Question: I am trying to add hibernate to my spring mvc project. my project file kept as following

and my config file is as following
'''
@Bean
public BasicDataSource dataSource(){
BasicDataSource basicDataSource = new BasicDataSource();
basicDataSource.addConnectionProperty("destroy-method", "close");
basicDataSource.setDriverClassName("com.mysql.jdbc.Driver");
basicDataSource.setUsername("root");
basicDataSource.setUrl("jdbc:mysql://localhost/student");
basicDataSource.setPassword("");
return basicDataSource;
}
@Bean
public AnnotationSessionFactoryBean sessionFactoryBean(){
AnnotationSessionFactoryBean asfb = new AnnotationSessionFactoryBean();
asfb.setDataSource(dataSource());
asfb.setConfigLocation(new ClassPathResource("hibernate.cfg.xml"));
asfb.setHibernateProperties(hibernateProperties());
return asfb;
}
public SessionFactory sessionFactory() {
return sessionFactoryBean().getObject();
}
private Properties hibernateProperties(){
Properties properties = new Properties();
properties.put("dialect", "org.hibernate.dialect.MySQLDialect");
return properties;
}
@Bean
public HibernateTransactionManager transactionManager(){
HibernateTransactionManager hibernateTransactionManager = new HibernateTransactionManager();
hibernateTransactionManager.setSessionFactory(sessionFactory());
return hibernateTransactionManager;
}
'''
when I run this code I get the following error.
'''
WARNING: Exception encountered during context initialization - cancelling refresh attempt
org.springframework.beans.factory.BeanCreationException: Error creating bean with name 'studentServiceImpl': Injection of autowired dependencies failed; nested exception is org.springframework.beans.factory.BeanCreationException: Could not autowire field: private org.hibernate.SessionFactory com.lynas.test.StudentServiceImpl.session; nested exception is org.springframework.beans.factory.BeanCreationException: Error creating bean with name 'sessionFactoryBean' defined in class path resource [com/lynas/test/AppConfig.class]: Invocation of init method failed; nested exception is org.hibernate.MappingException: An AnnotationConfiguration instance is required to use <mapping class="com.lynas.test.model.Student"/>
at org.springframework.beans.factory.annotation.AutowiredAnnotationBeanPostProcessor.postProcessPropertyValues(AutowiredAnnotationBeanPostProcessor.java:293)
at org.springframework.beans.factory.support.AbstractAutowireCapableBeanFactory.populateBean(AbstractAutowireCapableBeanFactory.java:1186)
at org.springframework.beans.factory.support.AbstractAutowireCapableBeanFactory.doCreateBean(AbstractAutowireCapableBeanFactory.java:537)
at org.springframework.beans.factory.support.AbstractAutowireCapableBeanFactory.createBean(AbstractAutowireCapableBeanFactory.java:475)
at org.springframework.beans.factory.support.AbstractBeanFactory$1.getObject(AbstractBeanFactory.java:302)
at org.springframework.beans.factory.support.DefaultSingletonBeanRegistry.getSingleton(DefaultSingletonBeanRegistry.java:228)
at org.springframework.beans.factory.support.AbstractBeanFactory.doGetBean(AbstractBeanFactory.java:298)
at org.springframework.beans.factory.support.AbstractBeanFactory.getBean(AbstractBeanFactory.java:193)
at org.springframework.beans.factory.support.DefaultListableBeanFactory.preInstantiateSingletons(DefaultListableBeanFactory.java:706)
at org.springframework.context.support.AbstractApplicationContext.finishBeanFactoryInitialization(AbstractApplicationContext.java:762)
at org.springframework.context.support.AbstractApplicationContext.refresh(AbstractApplicationContext.java:482)
at org.springframework.web.context.ContextLoader.configureAndRefreshWebApplicationContext(ContextLoader.java:403)
at org.springframework.web.context.ContextLoader.initWebApplicationContext(ContextLoader.java:306)
at org.springframework.web.context.ContextLoaderListener.contextInitialized(ContextLoaderListener.java:106)
at org.apache.catalina.core.StandardContext.listenerStart(StandardContext.java:4973)
at org.apache.catalina.core.StandardContext.startInternal(StandardContext.java:5467)
at org.apache.catalina.util.LifecycleBase.start(LifecycleBase.java:150)
at org.apache.catalina.core.ContainerBase$StartChild.call(ContainerBase.java:1559)
at org.apache.catalina.core.ContainerBase$StartChild.call(ContainerBase.java:1549)
at java.util.concurrent.FutureTask.run(Unknown Source)
at java.util.concurrent.ThreadPoolExecutor.runWorker(Unknown Source)
at java.util.concurrent.ThreadPoolExecutor$Worker.run(Unknown Source)
at java.lang.Thread.run(Unknown Source)
Caused by: org.springframework.beans.factory.BeanCreationException: Could not autowire field: private org.hibernate.SessionFactory com.lynas.test.StudentServiceImpl.session; nested exception is org.springframework.beans.factory.BeanCreationException: Error creating bean with name 'sessionFactoryBean' defined in class path resource [com/lynas/test/AppConfig.class]: Invocation of init method failed; nested exception is org.hibernate.MappingException: An AnnotationConfiguration instance is required to use <mapping class="com.lynas.test.model.Student"/>
at org.springframework.beans.factory.annotation.AutowiredAnnotationBeanPostProcessor$AutowiredFieldElement.inject(AutowiredAnnotationBeanPostProcessor.java:509)
at org.springframework.beans.factory.annotation.InjectionMetadata.inject(InjectionMetadata.java:87)
at org.springframework.beans.factory.annotation.AutowiredAnnotationBeanPostProcessor.postProcessPropertyValues(AutowiredAnnotationBeanPostProcessor.java:290)
... 22 more
Caused by: org.springframework.beans.factory.BeanCreationException: Error creating bean with name 'sessionFactoryBean' defined in class path resource [com/lynas/test/AppConfig.class]: Invocation of init method failed; nested exception is org.hibernate.MappingException: An AnnotationConfiguration instance is required to use <mapping class="com.lynas.test.model.Student"/>
at org.springframework.beans.factory.support.AbstractAutowireCapableBeanFactory.initializeBean(AbstractAutowireCapableBeanFactory.java:1554)
at org.springframework.beans.factory.support.AbstractAutowireCapableBeanFactory.doCreateBean(AbstractAutowireCapableBeanFactory.java:539)
at org.springframework.beans.factory.support.AbstractAutowireCapableBeanFactory.createBean(AbstractAutowireCapableBeanFactory.java:475)
at org.springframework.beans.factory.support.AbstractBeanFactory$1.getObject(AbstractBeanFactory.java:302)
at org.springframework.beans.factory.support.DefaultSingletonBeanRegistry.getSingleton(DefaultSingletonBeanRegistry.java:228)
at org.springframework.beans.factory.support.AbstractBeanFactory.doGetBean(AbstractBeanFactory.java:298)
at org.springframework.beans.factory.support.AbstractBeanFactory.getBean(AbstractBeanFactory.java:193)
at org.springframework.beans.factory.support.DefaultListableBeanFactory.findAutowireCandidates(DefaultListableBeanFactory.java:1021)
at org.springframework.beans.factory.support.DefaultListableBeanFactory.doResolveDependency(DefaultListableBeanFactory.java:964)
at org.springframework.beans.factory.support.DefaultListableBeanFactory.resolveDependency(DefaultListableBeanFactory.java:862)
at org.springframework.beans.factory.annotation.AutowiredAnnotationBeanPostProcessor$AutowiredFieldElement.inject(AutowiredAnnotationBeanPostProcessor.java:481)
... 24 more
Caused by: org.hibernate.MappingException: An AnnotationConfiguration instance is required to use <mapping class="com.lynas.test.model.Student"/>
at org.hibernate.cfg.Configuration.parseMappingElement(Configuration.java:1597)
at org.hibernate.cfg.Configuration.parseSessionFactory(Configuration.java:1552)
at org.hibernate.cfg.Configuration.doConfigure(Configuration.java:1531)
at org.hibernate.cfg.Configuration.doConfigure(Configuration.java:1505)
at org.hibernate.cfg.Configuration.configure(Configuration.java:1440)
at org.springframework.orm.hibernate3.LocalSessionFactoryBean.buildSessionFactory(LocalSessionFactoryBean.java:588)
at org.springframework.orm.hibernate3.AbstractSessionFactoryBean.afterPropertiesSet(AbstractSessionFactoryBean.java:189)
at org.springframework.beans.factory.support.AbstractAutowireCapableBeanFactory.invokeInitMethods(AbstractAutowireCapableBeanFactory.java:1613)
at org.springframework.beans.factory.support.AbstractAutowireCapableBeanFactory.initializeBean(AbstractAutowireCapableBeanFactory.java:1550)
... 34 more
Oct 21, 2014 10:57:52 PM org.springframework.web.context.ContextLoader initWebApplicationContext
SEVERE: Context initialization failed
org.springframework.beans.factory.BeanCreationException: Error creating bean with name 'studentServiceImpl': Injection of autowired dependencies failed; nested exception is org.springframework.beans.factory.BeanCreationException: Could not autowire field: private org.hibernate.SessionFactory com.lynas.test.StudentServiceImpl.session; nested exception is org.springframework.beans.factory.BeanCreationException: Error creating bean with name 'sessionFactoryBean' defined in class path resource [com/lynas/test/AppConfig.class]: Invocation of init method failed; nested exception is org.hibernate.MappingException: An AnnotationConfiguration instance is required to use <mapping class="com.lynas.test.model.Student"/>
at org.springframework.beans.factory.annotation.AutowiredAnnotationBeanPostProcessor.postProcessPropertyValues(AutowiredAnnotationBeanPostProcessor.java:293)
at org.springframework.beans.factory.support.AbstractAutowireCapableBeanFactory.populateBean(AbstractAutowireCapableBeanFactory.java:1186)
at org.springframework.beans.factory.support.AbstractAutowireCapableBeanFactory.doCreateBean(AbstractAutowireCapableBeanFactory.java:537)
at org.springframework.beans.factory.support.AbstractAutowireCapableBeanFactory.createBean(AbstractAutowireCapableBeanFactory.java:475)
at org.springframework.beans.factory.support.AbstractBeanFactory$1.getObject(AbstractBeanFactory.java:302)
at org.springframework.beans.factory.support.DefaultSingletonBeanRegistry.getSingleton(DefaultSingletonBeanRegistry.java:228)
at org.springframework.beans.factory.support.AbstractBeanFactory.doGetBean(AbstractBeanFactory.java:298)
at org.springframework.beans.factory.support.AbstractBeanFactory.getBean(AbstractBeanFactory.java:193)
at org.springframework.beans.factory.support.DefaultListableBeanFactory.preInstantiateSingletons(DefaultListableBeanFactory.java:706)
at org.springframework.context.support.AbstractApplicationContext.finishBeanFactoryInitialization(AbstractApplicationContext.java:762)
at org.springframework.context.support.AbstractApplicationContext.refresh(AbstractApplicationContext.java:482)
at org.springframework.web.context.ContextLoader.configureAndRefreshWebApplicationContext(ContextLoader.java:403)
at org.springframework.web.context.ContextLoader.initWebApplicationContext(ContextLoader.java:306)
at org.springframework.web.context.ContextLoaderListener.contextInitialized(ContextLoaderListener.java:106)
at org.apache.catalina.core.StandardContext.listenerStart(StandardContext.java:4973)
at org.apache.catalina.core.StandardContext.startInternal(StandardContext.java:5467)
at org.apache.catalina.util.LifecycleBase.start(LifecycleBase.java:150)
at org.apache.catalina.core.ContainerBase$StartChild.call(ContainerBase.java:1559)
at org.apache.catalina.core.ContainerBase$StartChild.call(ContainerBase.java:1549)
at java.util.concurrent.FutureTask.run(Unknown Source)
at java.util.concurrent.ThreadPoolExecutor.runWorker(Unknown Source)
at java.util.concurrent.ThreadPoolExecutor$Worker.run(Unknown Source)
at java.lang.Thread.run(Unknown Source)
Caused by: org.springframework.beans.factory.BeanCreationException: Could not autowire field: private org.hibernate.SessionFactory com.lynas.test.StudentServiceImpl.session; nested exception is org.springframework.beans.factory.BeanCreationException: Error creating bean with name 'sessionFactoryBean' defined in class path resource [com/lynas/test/AppConfig.class]: Invocation of init method failed; nested exception is org.hibernate.MappingException: An AnnotationConfiguration instance is required to use <mapping class="com.lynas.test.model.Student"/>
at org.springframework.beans.factory.annotation.AutowiredAnnotationBeanPostProcessor$AutowiredFieldElement.inject(AutowiredAnnotationBeanPostProcessor.java:509)
at org.springframework.beans.factory.annotation.InjectionMetadata.inject(InjectionMetadata.java:87)
at org.springframework.beans.factory.annotation.AutowiredAnnotationBeanPostProcessor.postProcessPropertyValues(AutowiredAnnotationBeanPostProcessor.java:290)
... 22 more
Caused by: org.springframework.beans.factory.BeanCreationException: Error creating bean with name 'sessionFactoryBean' defined in class path resource [com/lynas/test/AppConfig.class]: Invocation of init method failed; nested exception is org.hibernate.MappingException: An AnnotationConfiguration instance is required to use <mapping class="com.lynas.test.model.Student"/>
at org.springframework.beans.factory.support.AbstractAutowireCapableBeanFactory.initializeBean(AbstractAutowireCapableBeanFactory.java:1554)
at org.springframework.beans.factory.support.AbstractAutowireCapableBeanFactory.doCreateBean(AbstractAutowireCapableBeanFactory.java:539)
at org.springframework.beans.factory.support.AbstractAutowireCapableBeanFactory.createBean(AbstractAutowireCapableBeanFactory.java:475)
at org.springframework.beans.factory.support.AbstractBeanFactory$1.getObject(AbstractBeanFactory.java:302)
at org.springframework.beans.factory.support.DefaultSingletonBeanRegistry.getSingleton(DefaultSingletonBeanRegistry.java:228)
at org.springframework.beans.factory.support.AbstractBeanFactory.doGetBean(AbstractBeanFactory.java:298)
at org.springframework.beans.factory.support.AbstractBeanFactory.getBean(AbstractBeanFactory.java:193)
at org.springframework.beans.factory.support.DefaultListableBeanFactory.findAutowireCandidates(DefaultListableBeanFactory.java:1021)
at org.springframework.beans.factory.support.DefaultListableBeanFactory.doResolveDependency(DefaultListableBeanFactory.java:964)
at org.springframework.beans.factory.support.DefaultListableBeanFactory.resolveDependency(DefaultListableBeanFactory.java:862)
at org.springframework.beans.factory.annotation.AutowiredAnnotationBeanPostProcessor$AutowiredFieldElement.inject(AutowiredAnnotationBeanPostProcessor.java:481)
... 24 more
Caused by: org.hibernate.MappingException: An AnnotationConfiguration instance is required to use <mapping class="com.lynas.test.model.Student"/>
at org.hibernate.cfg.Configuration.parseMappingElement(Configuration.java:1597)
at org.hibernate.cfg.Configuration.parseSessionFactory(Configuration.java:1552)
at org.hibernate.cfg.Configuration.doConfigure(Configuration.java:1531)
at org.hibernate.cfg.Configuration.doConfigure(Configuration.java:1505)
at org.hibernate.cfg.Configuration.configure(Configuration.java:1440)
at org.springframework.orm.hibernate3.LocalSessionFactoryBean.buildSessionFactory(LocalSessionFactoryBean.java:588)
at org.springframework.orm.hibernate3.AbstractSessionFactoryBean.afterPropertiesSet(AbstractSessionFactoryBean.java:189)
at org.springframework.beans.factory.support.AbstractAutowireCapableBeanFactory.invokeInitMethods(AbstractAutowireCapableBeanFactory.java:1613)
at org.springframework.beans.factory.support.AbstractAutowireCapableBeanFactory.initializeBean(AbstractAutowireCapableBeanFactory.java:1550)
... 34 more
Oct 21, 2014 10:57:52 PM org.apache.catalina.core.StandardContext listenerStart
SEVERE: Exception sending context initialized event to listener instance of class org.springframework.web.context.ContextLoaderListener
org.springframework.beans.factory.BeanCreationException: Error creating bean with name 'studentServiceImpl': Injection of autowired dependencies failed; nested exception is org.springframework.beans.factory.BeanCreationException: Could not autowire field: private org.hibernate.SessionFactory com.lynas.test.StudentServiceImpl.session; nested exception is org.springframework.beans.factory.BeanCreationException: Error creating bean with name 'sessionFactoryBean' defined in class path resource [com/lynas/test/AppConfig.class]: Invocation of init method failed; nested exception is org.hibernate.MappingException: An AnnotationConfiguration instance is required to use <mapping class="com.lynas.test.model.Student"/>
at org.springframework.beans.factory.annotation.AutowiredAnnotationBeanPostProcessor.postProcessPropertyValues(AutowiredAnnotationBeanPostProcessor.java:293)
at org.springframework.beans.factory.support.AbstractAutowireCapableBeanFactory.populateBean(AbstractAutowireCapableBeanFactory.java:1186)
at org.springframework.beans.factory.support.AbstractAutowireCapableBeanFactory.doCreateBean(AbstractAutowireCapableBeanFactory.java:537)
at org.springframework.beans.factory.support.AbstractAutowireCapableBeanFactory.createBean(AbstractAutowireCapableBeanFactory.java:475)
at org.springframework.beans.factory.support.AbstractBeanFactory$1.getObject(AbstractBeanFactory.java:302)
at org.springframework.beans.factory.support.DefaultSingletonBeanRegistry.getSingleton(DefaultSingletonBeanRegistry.java:228)
at org.springframework.beans.factory.support.AbstractBeanFactory.doGetBean(AbstractBeanFactory.java:298)
at org.springframework.beans.factory.support.AbstractBeanFactory.getBean(AbstractBeanFactory.java:193)
at org.springframework.beans.factory.support.DefaultListableBeanFactory.preInstantiateSingletons(DefaultListableBeanFactory.java:706)
at org.springframework.context.support.AbstractApplicationContext.finishBeanFactoryInitialization(AbstractApplicationContext.java:762)
at org.springframework.context.support.AbstractApplicationContext.refresh(AbstractApplicationContext.java:482)
at org.springframework.web.context.ContextLoader.configureAndRefreshWebApplicationContext(ContextLoader.java:403)
at org.springframework.web.context.ContextLoader.initWebApplicationContext(ContextLoader.java:306)
at org.springframework.web.context.ContextLoaderListener.contextInitialized(ContextLoaderListener.java:106)
at org.apache.catalina.core.StandardContext.listenerStart(StandardContext.java:4973)
at org.apache.catalina.core.StandardContext.startInternal(StandardContext.java:5467)
at org.apache.catalina.util.LifecycleBase.start(LifecycleBase.java:150)
at org.apache.catalina.core.ContainerBase$StartChild.call(ContainerBase.java:1559)
at org.apache.catalina.core.ContainerBase$StartChild.call(ContainerBase.java:1549)
at java.util.concurrent.FutureTask.run(Unknown Source)
at java.util.concurrent.ThreadPoolExecutor.runWorker(Unknown Source)
at java.util.concurrent.ThreadPoolExecutor$Worker.run(Unknown Source)
at java.lang.Thread.run(Unknown Source)
Caused by: org.springframework.beans.factory.BeanCreationException: Could not autowire field: private org.hibernate.SessionFactory com.lynas.test.StudentServiceImpl.session; nested exception is org.springframework.beans.factory.BeanCreationException: Error creating bean with name 'sessionFactoryBean' defined in class path resource [com/lynas/test/AppConfig.class]: Invocation of init method failed; nested exception is org.hibernate.MappingException: An AnnotationConfiguration instance is required to use <mapping class="com.lynas.test.model.Student"/>
at org.springframework.beans.factory.annotation.AutowiredAnnotationBeanPostProcessor$AutowiredFieldElement.inject(AutowiredAnnotationBeanPostProcessor.java:509)
at org.springframework.beans.factory.annotation.InjectionMetadata.inject(InjectionMetadata.java:87)
at org.springframework.beans.factory.annotation.AutowiredAnnotationBeanPostProcessor.postProcessPropertyValues(AutowiredAnnotationBeanPostProcessor.java:290)
... 22 more
Caused by: org.springframework.beans.factory.BeanCreationException: Error creating bean with name 'sessionFactoryBean' defined in class path resource [com/lynas/test/AppConfig.class]: Invocation of init method failed; nested exception is org.hibernate.MappingException: An AnnotationConfiguration instance is required to use <mapping class="com.lynas.test.model.Student"/>
at org.springframework.beans.factory.support.AbstractAutowireCapableBeanFactory.initializeBean(AbstractAutowireCapableBeanFactory.java:1554)
at org.springframework.beans.factory.support.AbstractAutowireCapableBeanFactory.doCreateBean(AbstractAutowireCapableBeanFactory.java:539)
at org.springframework.beans.factory.support.AbstractAutowireCapableBeanFactory.createBean(AbstractAutowireCapableBeanFactory.java:475)
at org.springframework.beans.factory.support.AbstractBeanFactory$1.getObject(AbstractBeanFactory.java:302)
at org.springframework.beans.factory.support.DefaultSingletonBeanRegistry.getSingleton(DefaultSingletonBeanRegistry.java:228)
at org.springframework.beans.factory.support.AbstractBeanFactory.doGetBean(AbstractBeanFactory.java:298)
at org.springframework.beans.factory.support.AbstractBeanFactory.getBean(AbstractBeanFactory.java:193)
at org.springframework.beans.factory.support.DefaultListableBeanFactory.findAutowireCandidates(DefaultListableBeanFactory.java:1021)
at org.springframework.beans.factory.support.DefaultListableBeanFactory.doResolveDependency(DefaultListableBeanFactory.java:964)
at org.springframework.beans.factory.support.DefaultListableBeanFactory.resolveDependency(DefaultListableBeanFactory.java:862)
at org.springframework.beans.factory.annotation.AutowiredAnnotationBeanPostProcessor$AutowiredFieldElement.inject(AutowiredAnnotationBeanPostProcessor.java:481)
... 24 more
Caused by: org.hibernate.MappingException: An AnnotationConfiguration instance is required to use <mapping class="com.lynas.test.model.Student"/>
at org.hibernate.cfg.Configuration.parseMappingElement(Configuration.java:1597)
at org.hibernate.cfg.Configuration.parseSessionFactory(Configuration.java:1552)
at org.hibernate.cfg.Configuration.doConfigure(Configuration.java:1531)
at org.hibernate.cfg.Configuration.doConfigure(Configuration.java:1505)
at org.hibernate.cfg.Configuration.configure(Configuration.java:1440)
at org.springframework.orm.hibernate3.LocalSessionFactoryBean.buildSessionFactory(LocalSessionFactoryBean.java:588)
at org.springframework.orm.hibernate3.AbstractSessionFactoryBean.afterPropertiesSet(AbstractSessionFactoryBean.java:189)
at org.springframework.beans.factory.support.AbstractAutowireCapableBeanFactory.invokeInitMethods(AbstractAutowireCapableBeanFactory.java:1613)
at org.springframework.beans.factory.support.AbstractAutowireCapableBeanFactory.initializeBean(AbstractAutowireCapableBeanFactory.java:1550)
... 34 more
'''
I think project is not finding the hibernate.cfg.xml file. Can anyone tell me the problem
my hibernate.cfg.xml file
'''
<?xml version="1.0" encoding="UTF-8"?>
<!DOCTYPE hibernate-configuration PUBLIC
"-//Hibernate/Hibernate Configuration DTD//EN"
"http://hibernate.sourceforge.net/hibernate-configuration-3.0.dtd">
<hibernate-configuration>
<session-factory>
<!-- Disable the second-level cache -->
<property name="cache.provider_class">org.hibernate.cache.NoCacheProvider</property>
<!-- Echo all executed SQL to stdout -->
<property name="show_sql">true</property>
<!-- Drop and re-create the database schema on startup -->
<property name="hbm2ddl.auto">update</property>
<mapping class="com.lynas.test.model.Student" />
</session-factory>
</hibernate-configuration>
'''
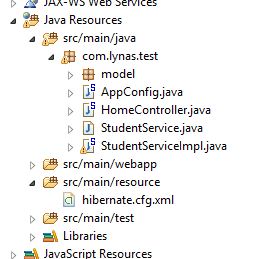
Answer: I had problem with the dependecy. I used spring-orm version 4 with hibernate-entity version 4. after changing hibernate version to 3.6.10.Final it worked fine for me